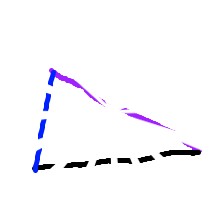
Shape: triangle